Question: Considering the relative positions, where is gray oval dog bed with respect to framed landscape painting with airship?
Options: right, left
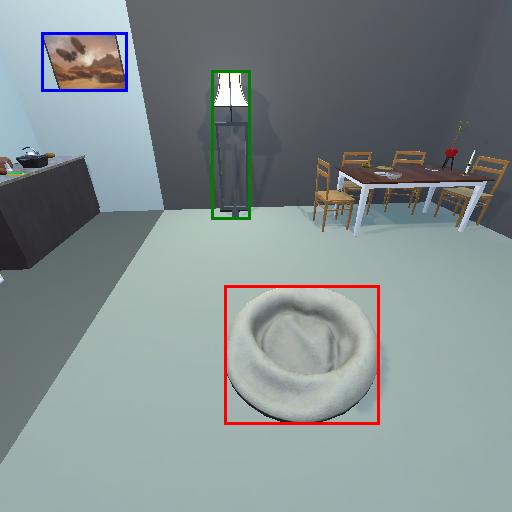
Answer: right